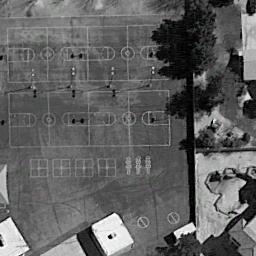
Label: basketball_court